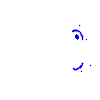
Particle: pion